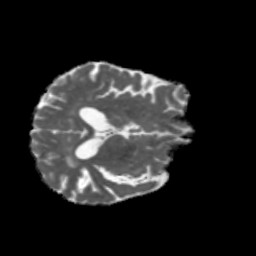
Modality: MD
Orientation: axial
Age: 43
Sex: male
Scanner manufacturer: siemens
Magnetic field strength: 3 T
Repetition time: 5.47 s
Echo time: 0.0854 s